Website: macys
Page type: delivery-shipping
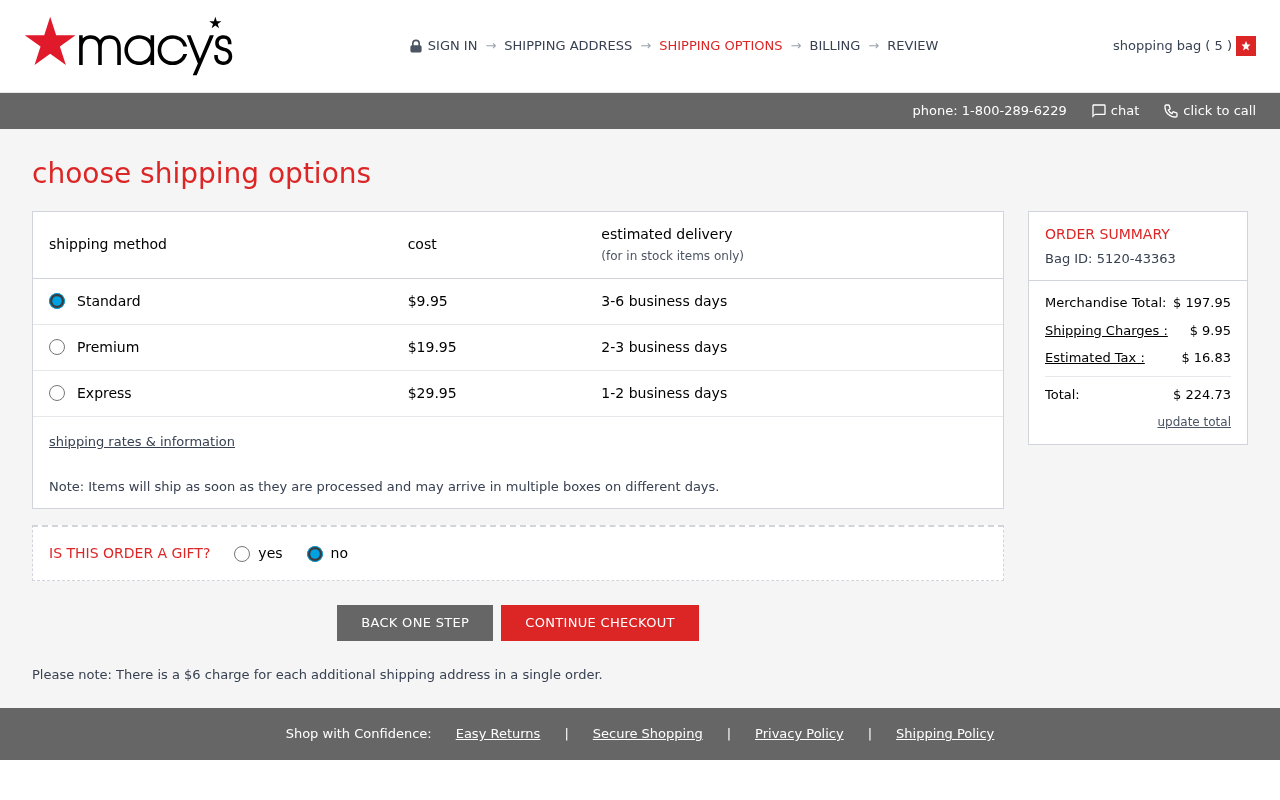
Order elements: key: ORDER_NUM_ITEMS
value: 5
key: ORDER_SHIPPING_COST
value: $ 9.95
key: ORDER_SHIPPING_COST
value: $9.95
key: ORDER_ID
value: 5120-43363
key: ORDER_SUBTOTAL
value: $ 197.95
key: ORDER_TAX
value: $ 16.83
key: ORDER_TOTAL
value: $ 224.73